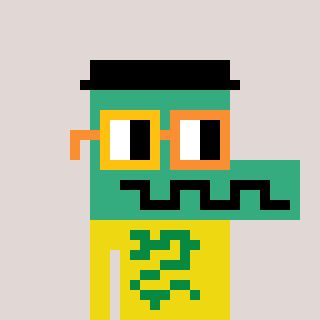
a pixel art character with square yellow and orange glasses, a crocodile-shaped head and a yellow-colored body on a warm background